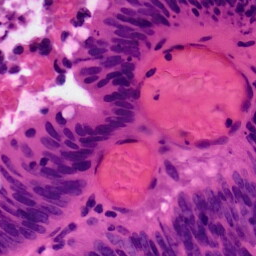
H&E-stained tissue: Colon